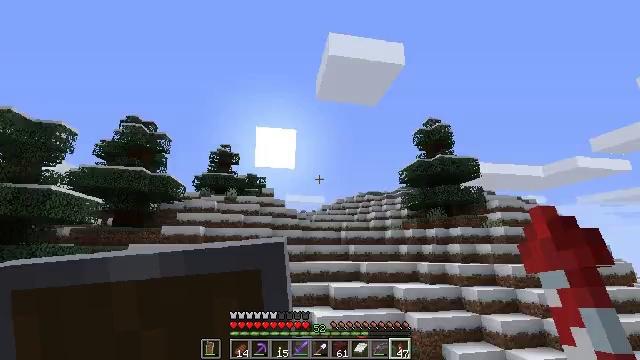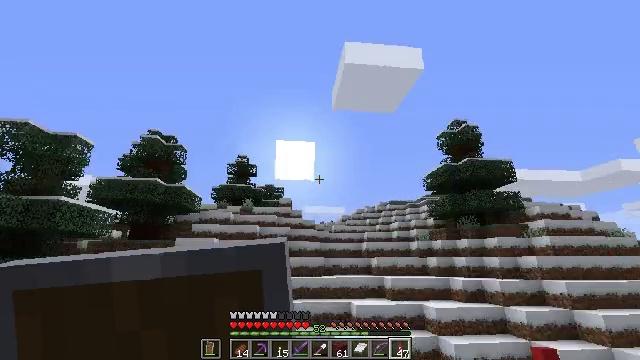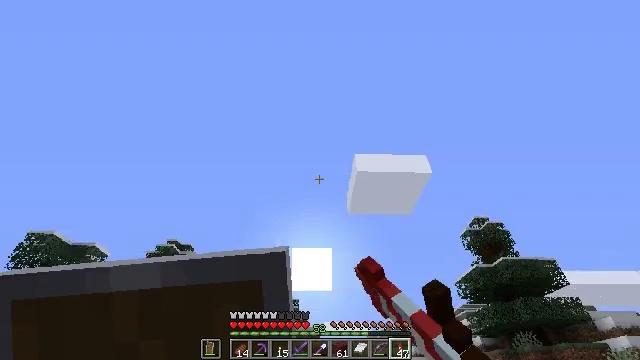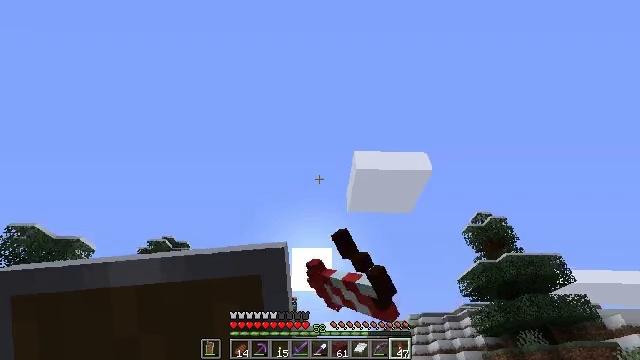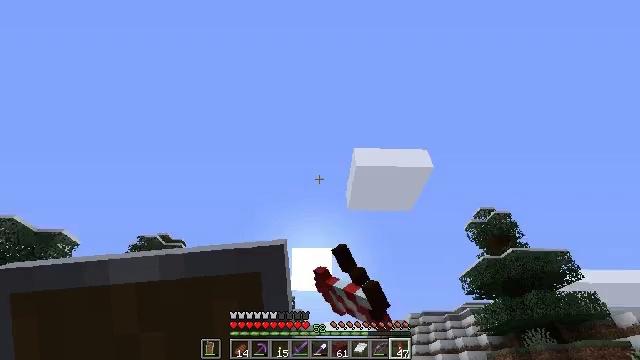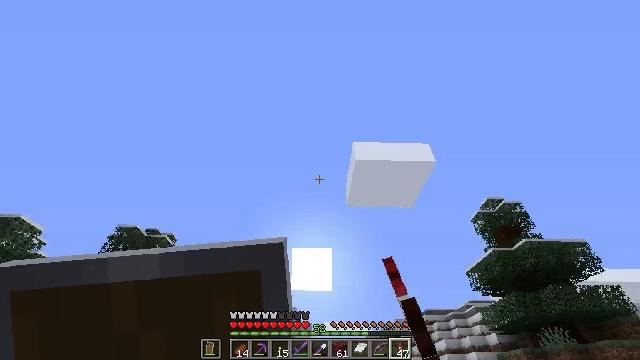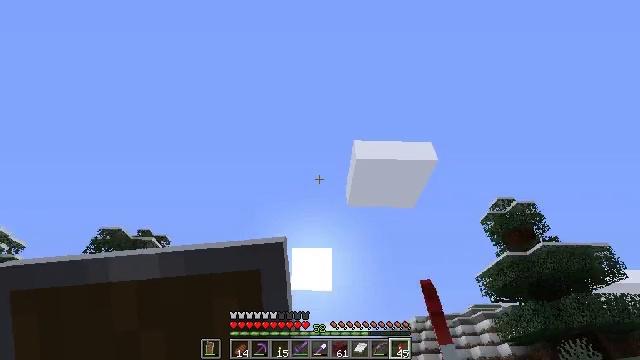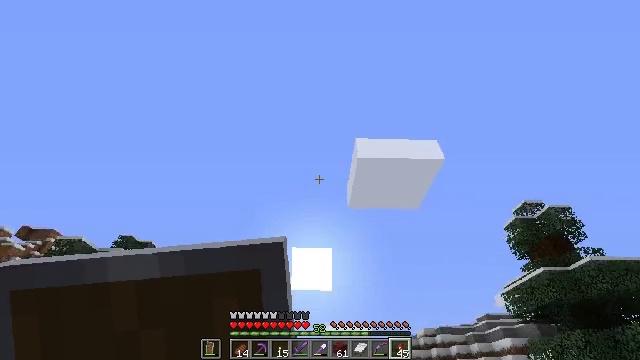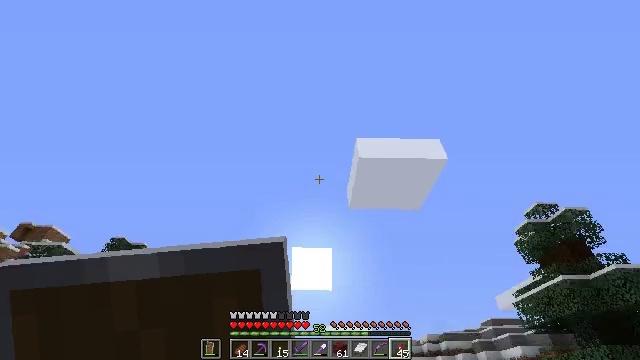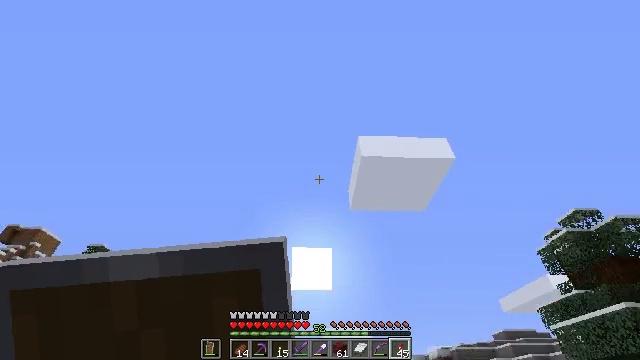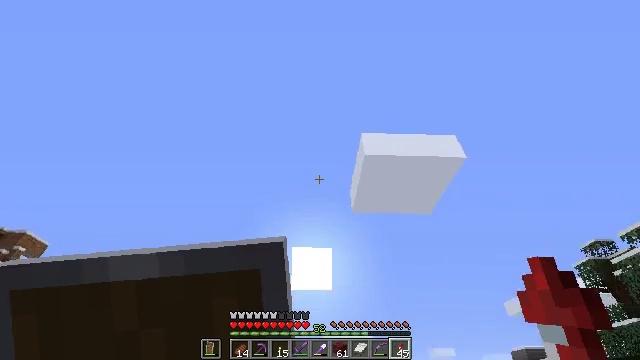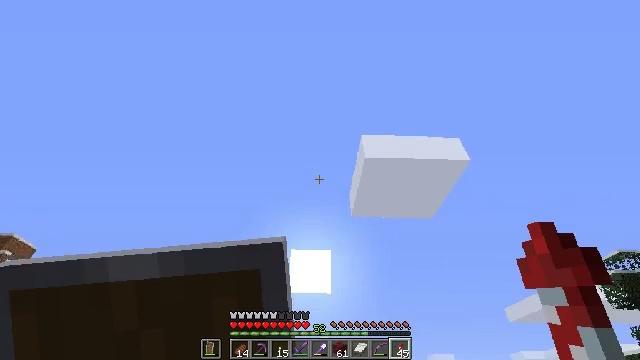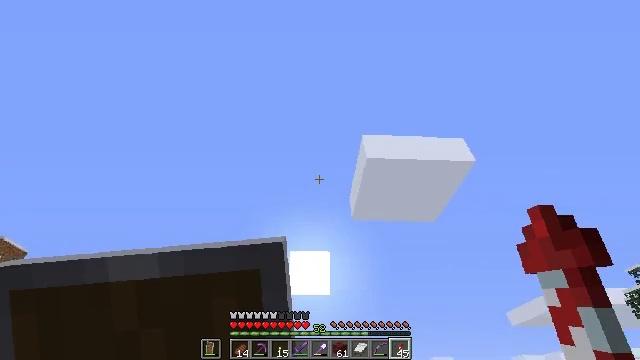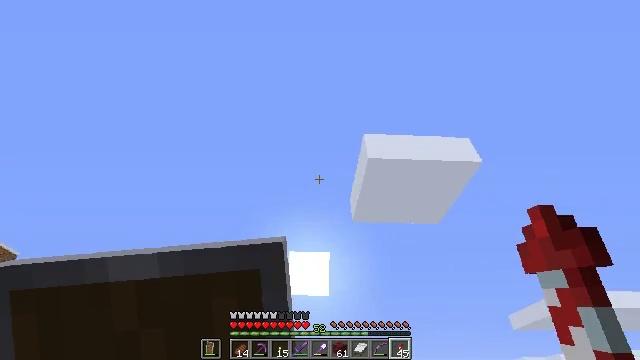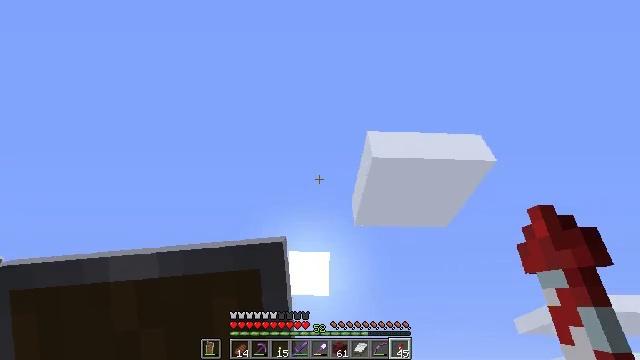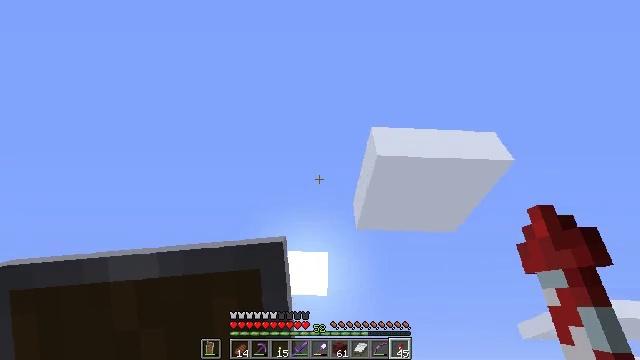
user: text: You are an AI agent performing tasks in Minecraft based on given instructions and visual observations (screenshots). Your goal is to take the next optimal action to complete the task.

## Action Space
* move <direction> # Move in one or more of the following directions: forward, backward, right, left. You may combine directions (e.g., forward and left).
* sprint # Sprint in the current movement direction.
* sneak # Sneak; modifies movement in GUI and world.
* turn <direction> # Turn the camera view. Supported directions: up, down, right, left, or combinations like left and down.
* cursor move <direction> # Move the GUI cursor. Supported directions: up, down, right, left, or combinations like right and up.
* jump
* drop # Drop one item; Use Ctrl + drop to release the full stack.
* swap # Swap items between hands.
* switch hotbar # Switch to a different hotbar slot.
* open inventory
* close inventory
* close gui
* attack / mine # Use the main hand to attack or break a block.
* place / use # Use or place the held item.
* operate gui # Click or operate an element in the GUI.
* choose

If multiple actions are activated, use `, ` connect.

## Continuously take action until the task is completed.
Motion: motion action
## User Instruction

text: Left click on the bell to mine it.
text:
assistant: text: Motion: use / place
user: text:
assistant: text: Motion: turn left and up, use / place
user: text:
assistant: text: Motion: no_op
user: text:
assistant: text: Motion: no_op
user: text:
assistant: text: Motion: no_op
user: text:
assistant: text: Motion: no_op
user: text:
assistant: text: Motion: no_op
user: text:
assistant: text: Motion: no_op
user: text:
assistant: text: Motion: no_op
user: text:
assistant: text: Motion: no_op
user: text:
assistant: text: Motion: no_op
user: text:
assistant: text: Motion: no_op
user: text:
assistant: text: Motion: no_op
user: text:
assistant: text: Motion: no_op
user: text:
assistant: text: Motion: no_op
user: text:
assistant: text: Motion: no_op
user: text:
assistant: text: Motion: no_op
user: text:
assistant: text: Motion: no_op
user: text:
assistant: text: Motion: no_op
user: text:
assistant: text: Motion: turn up
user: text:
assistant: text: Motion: no_op
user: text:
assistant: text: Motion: no_op
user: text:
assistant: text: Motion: turn left
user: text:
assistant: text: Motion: turn left
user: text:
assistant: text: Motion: turn left and down
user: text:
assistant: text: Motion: turn left and down
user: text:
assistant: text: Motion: turn left and down
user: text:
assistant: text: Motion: turn left and down
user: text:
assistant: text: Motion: turn left and down
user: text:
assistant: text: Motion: turn left and down